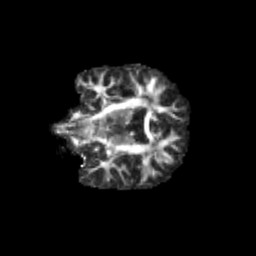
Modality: FA
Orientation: coronal
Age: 11
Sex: female
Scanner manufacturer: siemens
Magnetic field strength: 3 T
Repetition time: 3.8 s
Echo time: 0.07 s